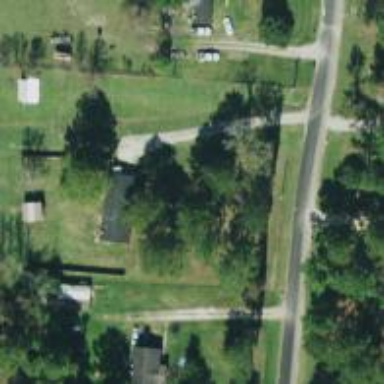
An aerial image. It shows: Driveway leading to service road.